Interaction volume radius: 10 \u00c5
Interaction volume height: 45 \u00c5
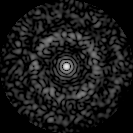
Disorder parameter: 0.847